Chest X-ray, AP view. Patient: 35 years old, sex F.
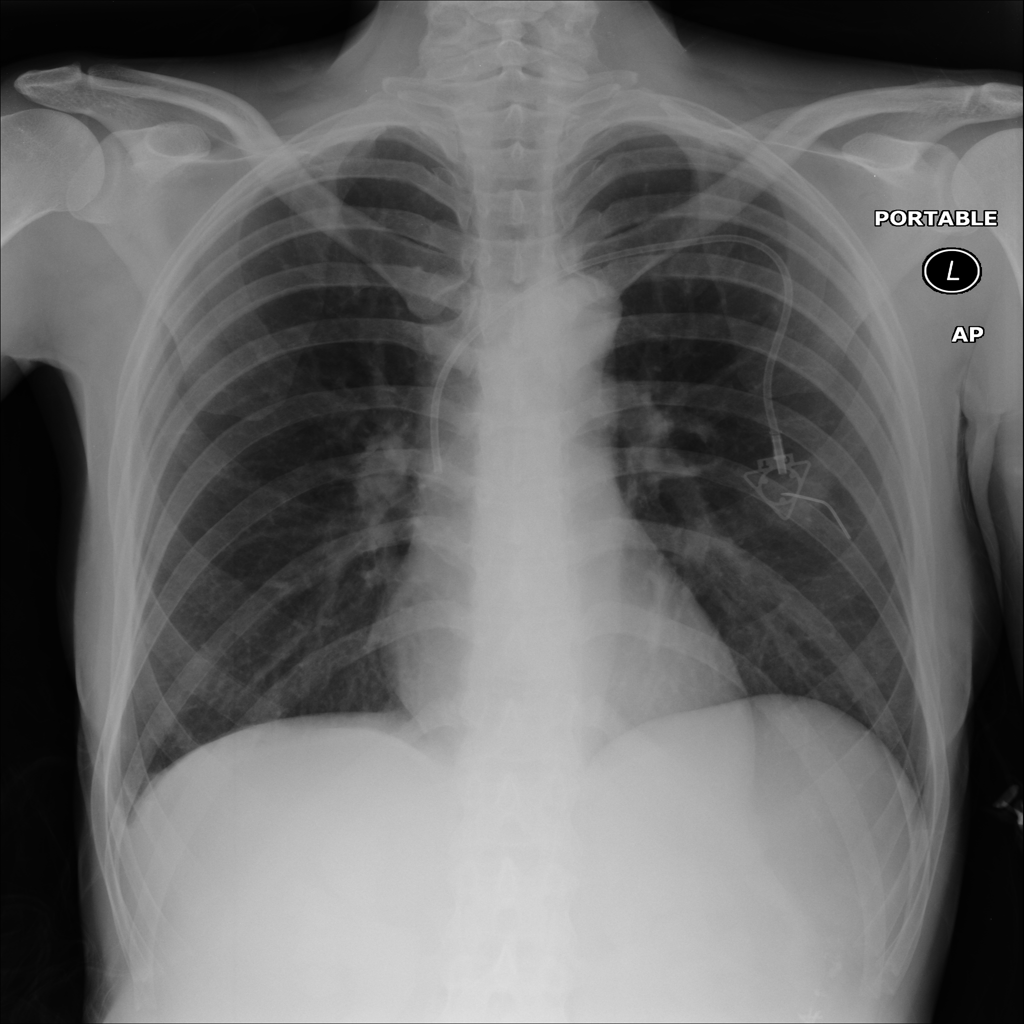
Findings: No Finding